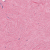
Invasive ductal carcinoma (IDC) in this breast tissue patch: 0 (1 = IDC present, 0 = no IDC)